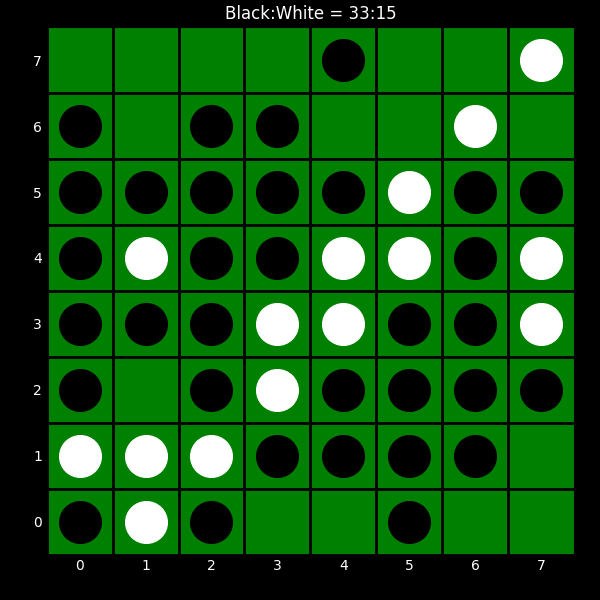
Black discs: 33
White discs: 15